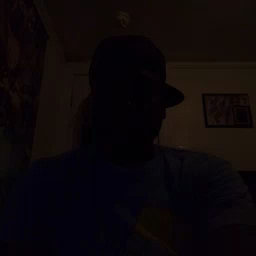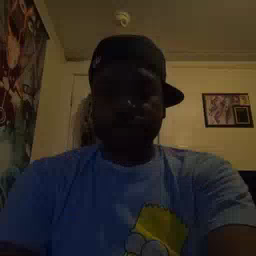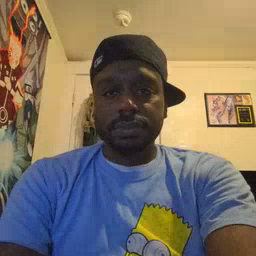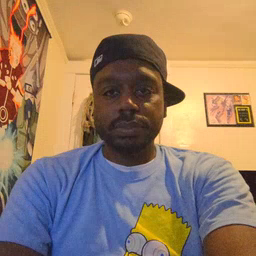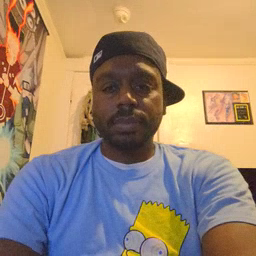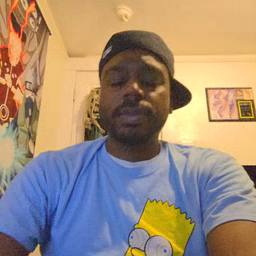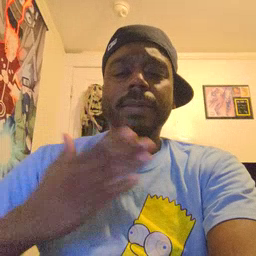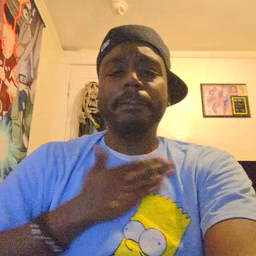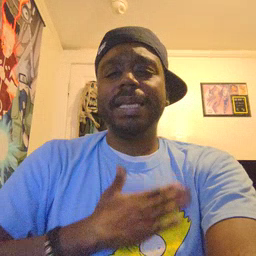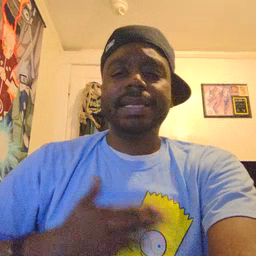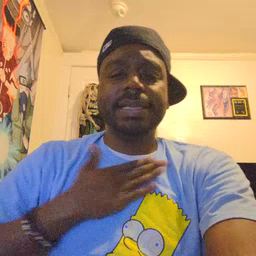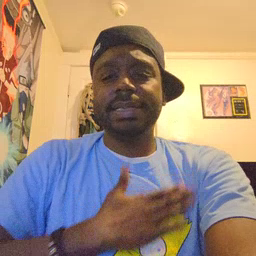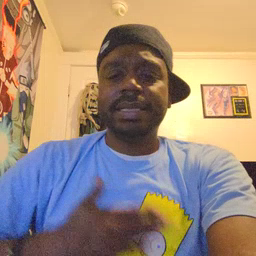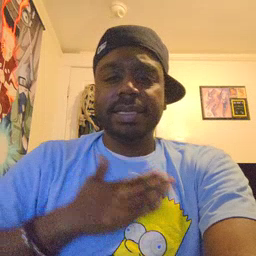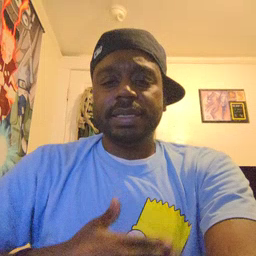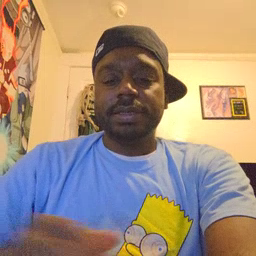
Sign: please